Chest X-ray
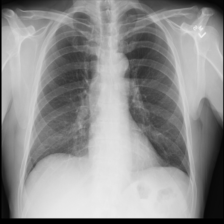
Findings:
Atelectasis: negative
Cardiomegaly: negative
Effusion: negative
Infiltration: negative
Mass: negative
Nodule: negative
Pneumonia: negative
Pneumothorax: negative
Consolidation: negative
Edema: negative
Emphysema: negative
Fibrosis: negative
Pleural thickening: negative
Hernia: negative